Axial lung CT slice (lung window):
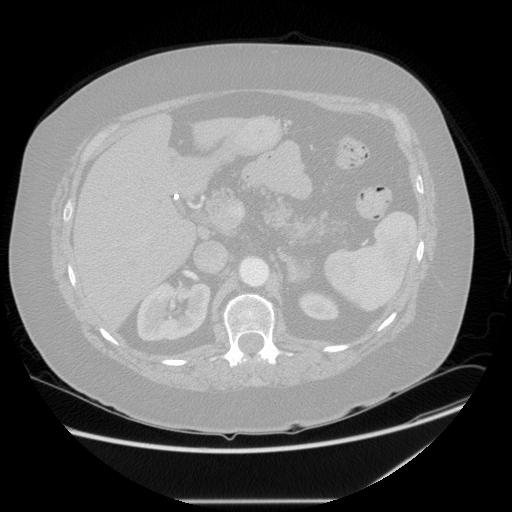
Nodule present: no